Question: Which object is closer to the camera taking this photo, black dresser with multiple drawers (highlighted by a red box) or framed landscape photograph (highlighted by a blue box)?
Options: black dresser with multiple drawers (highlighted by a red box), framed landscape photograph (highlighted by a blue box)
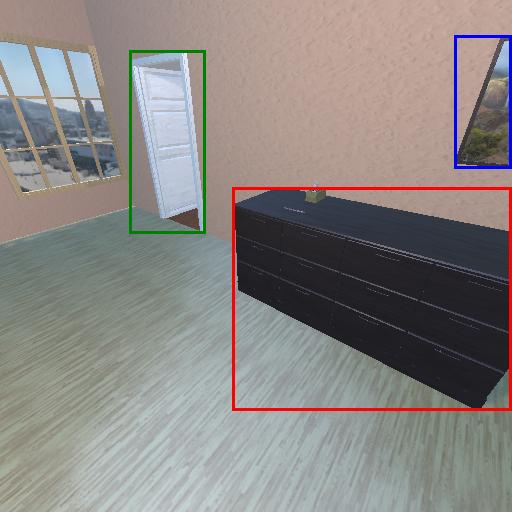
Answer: black dresser with multiple drawers (highlighted by a red box)